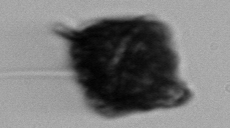
Label: Gonyaulax